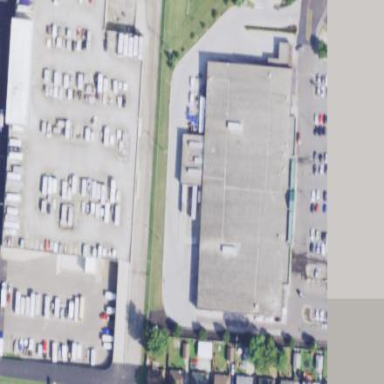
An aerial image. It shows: Retail building housing supermarket.